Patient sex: F
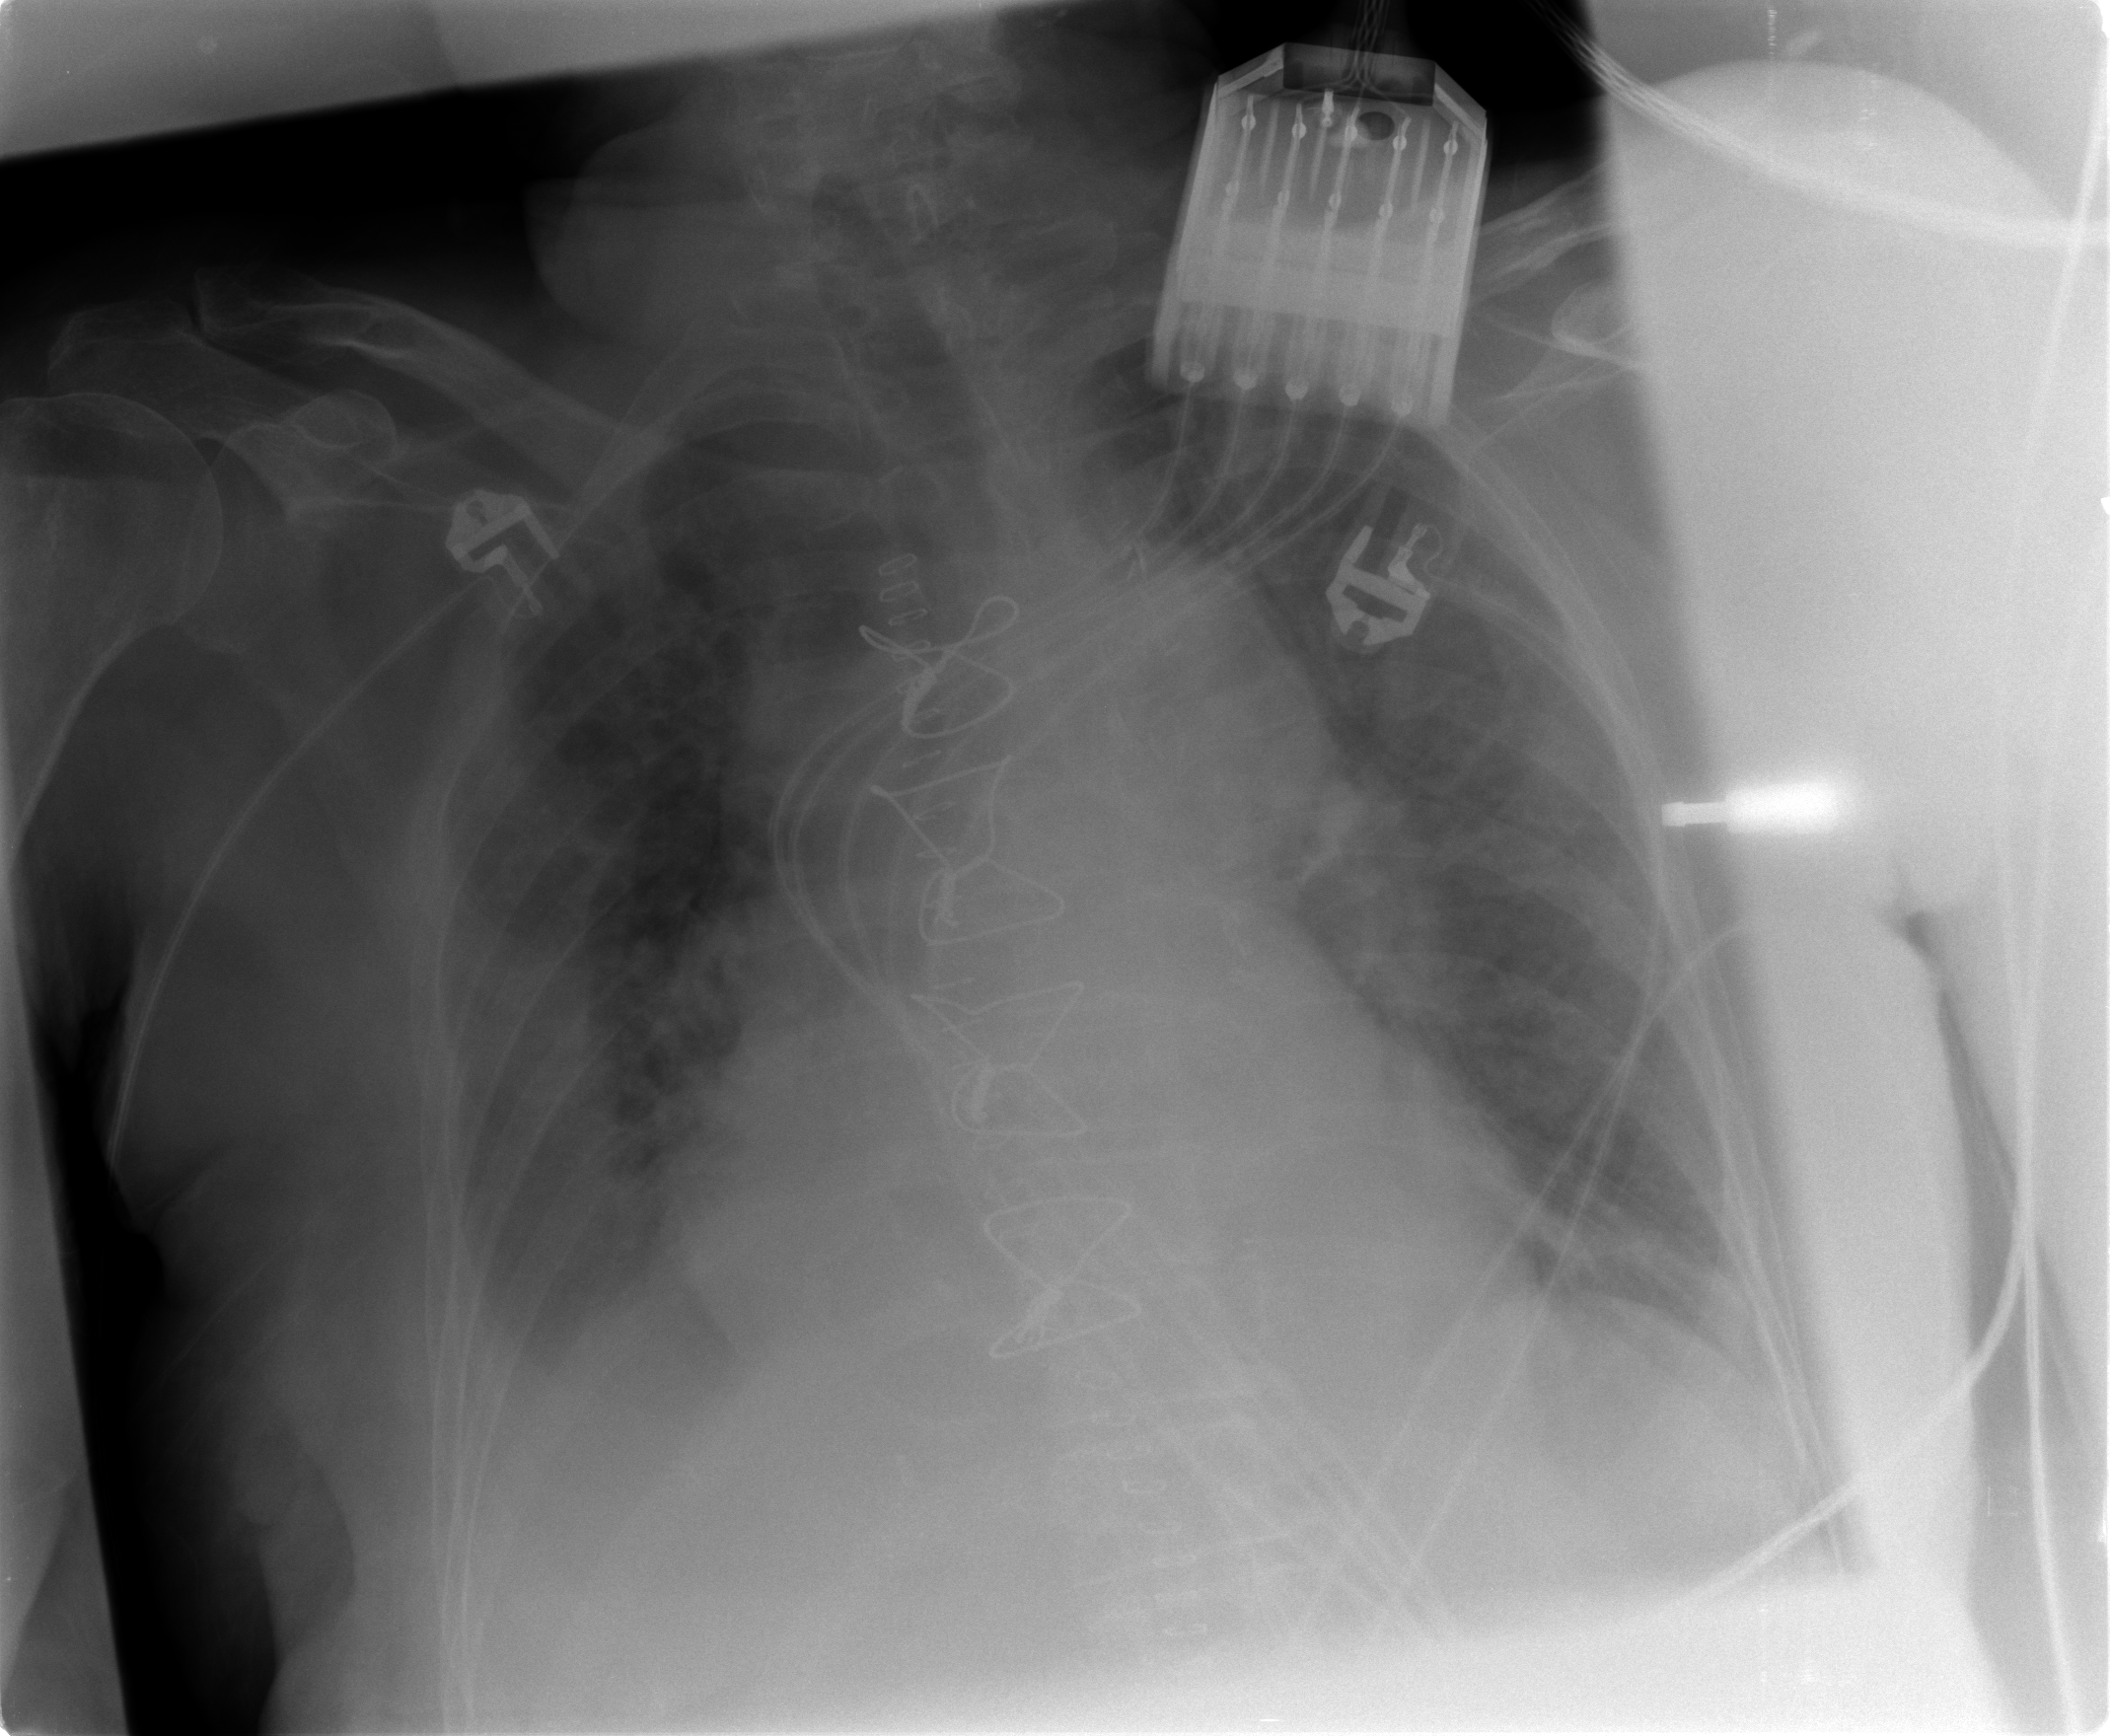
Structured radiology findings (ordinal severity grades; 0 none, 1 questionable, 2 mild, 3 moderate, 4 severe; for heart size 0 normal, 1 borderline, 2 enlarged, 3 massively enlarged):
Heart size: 2
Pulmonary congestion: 3
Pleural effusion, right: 3
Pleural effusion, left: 2
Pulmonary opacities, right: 2
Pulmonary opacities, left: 2
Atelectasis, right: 2
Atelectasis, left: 2